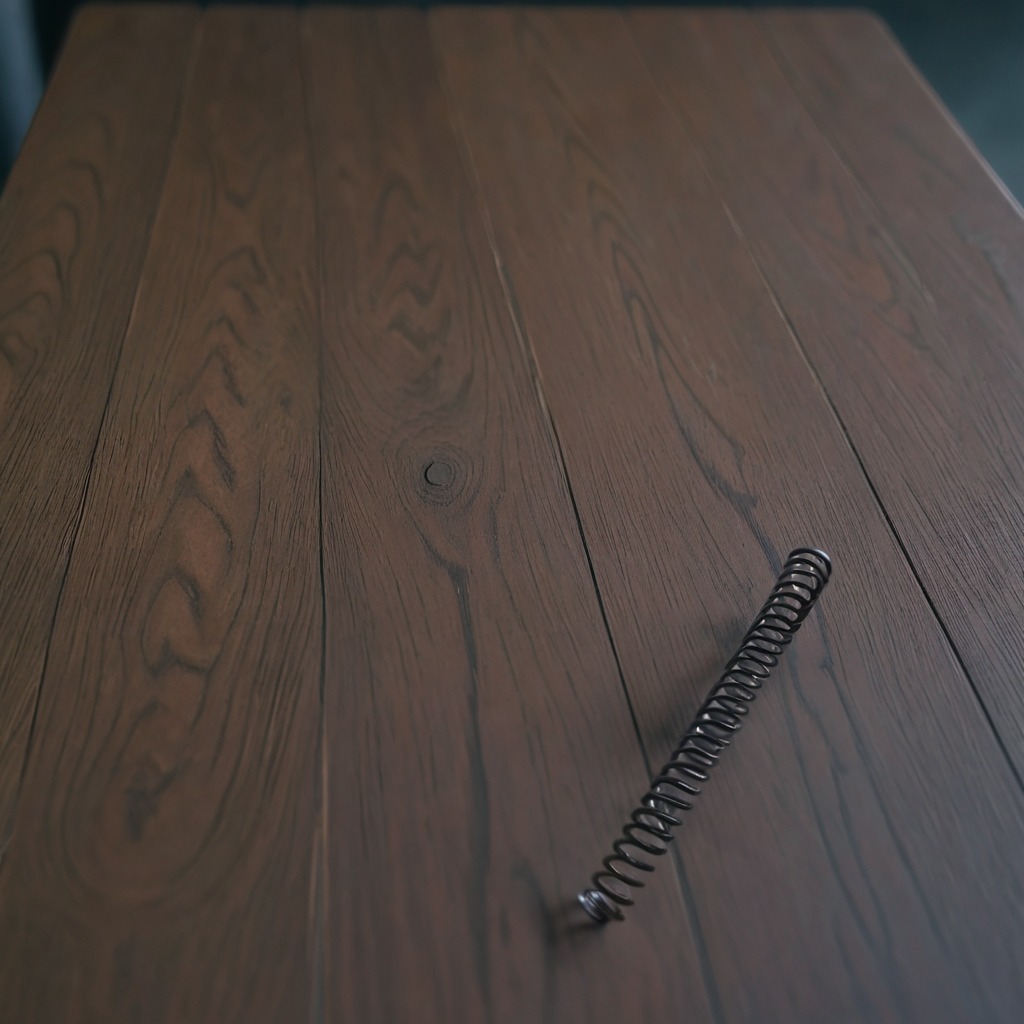
A coiled metal spring lies on a table in a small garage.